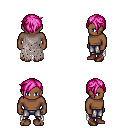
a pixel art fantasy rpg character, male body template, human, dark skin, gray tattered cape, metal pants, pink pixie cut hairstyle, brown shoes, four views (front, back, left, right), 2x2 character sprite sheet, small pixel art, hard edges, no anti-aliasing